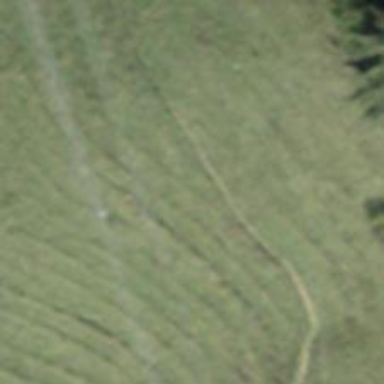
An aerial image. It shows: Path on the ground.